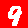
Digit: 9